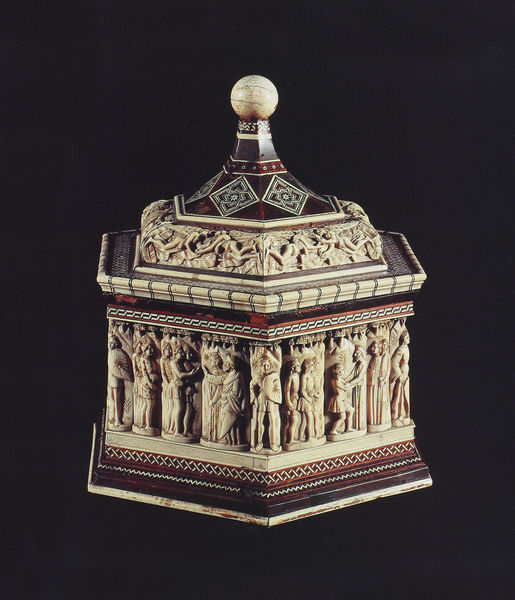
Titel: Kästchen mit der Geschichte Jasons
Künstler: Baldessarre degli Embriachi
Institution: Erbach, Elfenbeinmuseum
Schlagwörter: weiß, menschen, schwarz, leute, muster, ornament, stehen, tragen, reich, figuren, könig, schild, truhe, deckel, becken, knien, kugel, kiste, ritter, verziert, schatulle, kästchen, gefallen, wertvoll, öffnen, elfenbein, sechseckig, umlaufend, kuge, religiomn